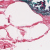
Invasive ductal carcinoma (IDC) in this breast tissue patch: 0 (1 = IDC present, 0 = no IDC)